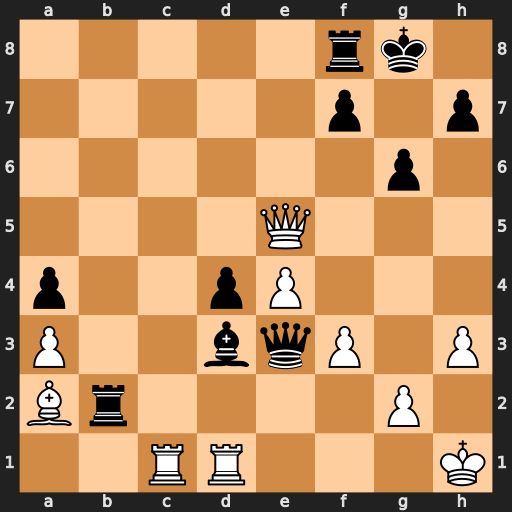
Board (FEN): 5rk1/5p1p/6p1/4Q3/p2pP3/P2bqP1P/Br4P1/2RR3K
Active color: w
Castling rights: -
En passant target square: -
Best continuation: Bxf7+ Rxf7 Rc8+